Interaction volume radius: 10 \u00c5
Interaction volume height: 20 \u00c5
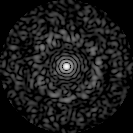
Disorder parameter: 0.8159